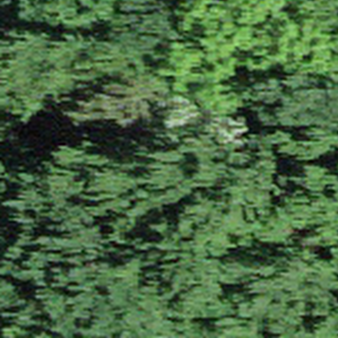
Label: other